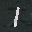
Label: 1